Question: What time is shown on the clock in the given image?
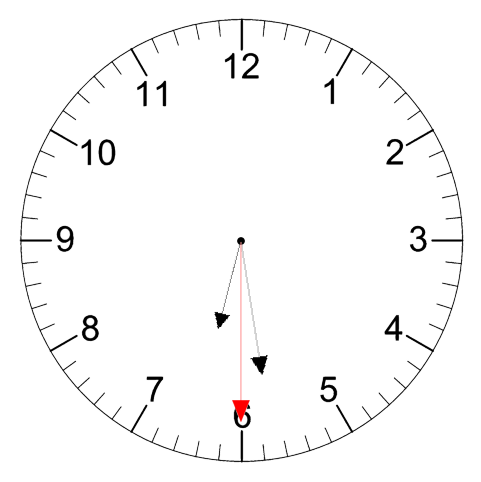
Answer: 06:28:30